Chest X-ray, AP view. Patient: 32 years old, sex F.
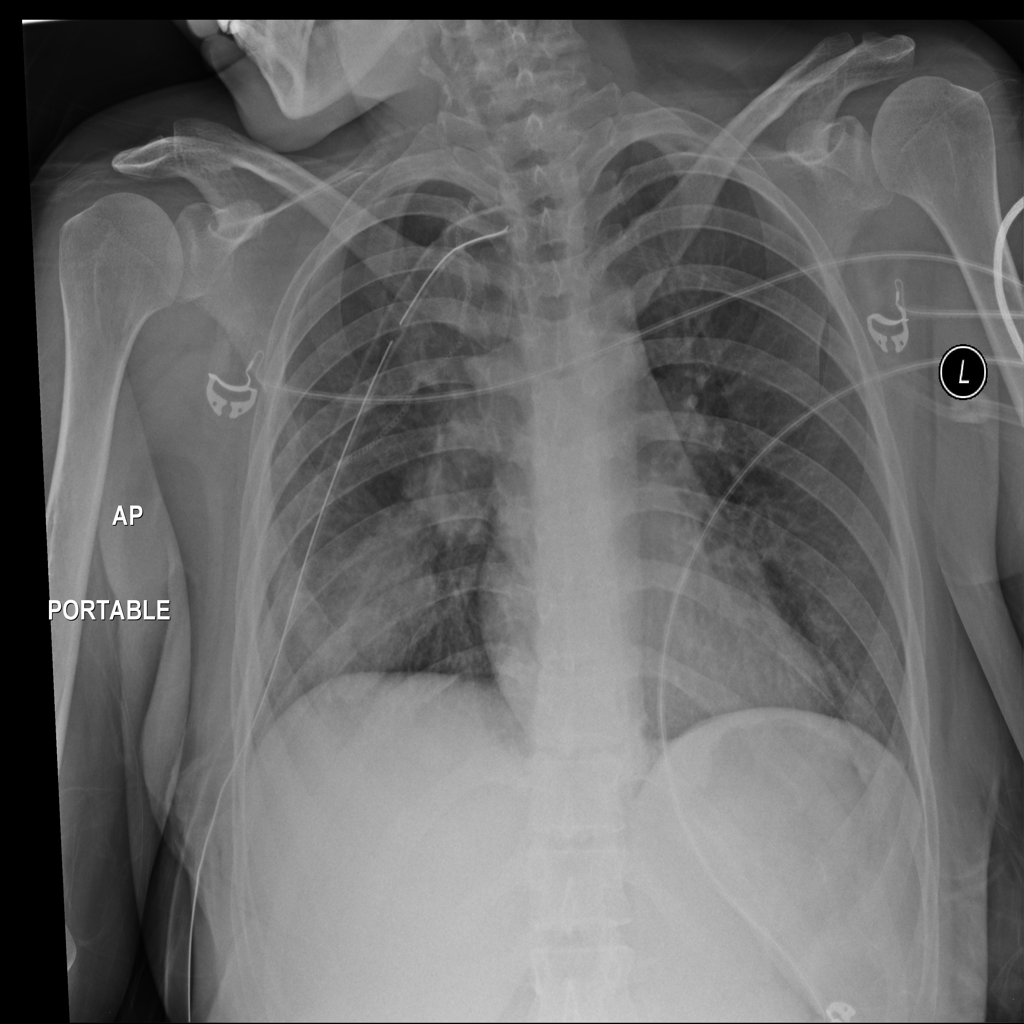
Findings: Mass, Pneumothorax